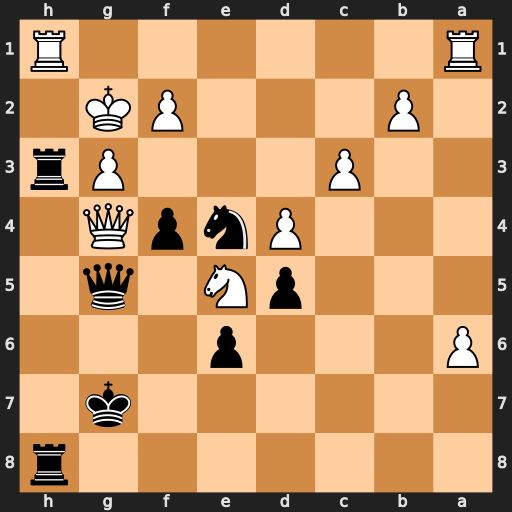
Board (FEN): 7r/6k1/P3p3/3pN1q1/3PnpQ1/2P3Pr/1P3PK1/R6R
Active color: b
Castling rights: -
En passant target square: -
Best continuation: Qxg4 Nxg4 f3+ Kxf3 Rxh1